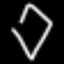
Label: diamond